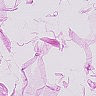
Metastatic tissue present: no